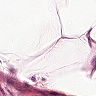
Metastatic tissue present: no